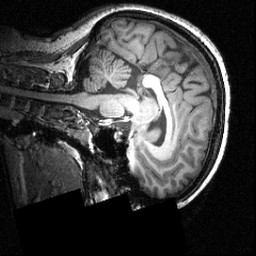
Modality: T1w
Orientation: sagittal
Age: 21
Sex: female
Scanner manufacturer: siemens
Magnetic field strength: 3.951 T
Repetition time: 1.5 s
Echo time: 0.00335 s